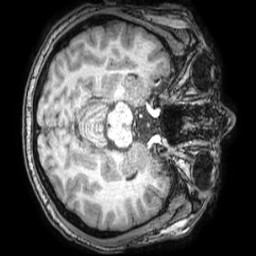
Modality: T1w
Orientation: axial
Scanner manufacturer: philips
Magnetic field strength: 3 T
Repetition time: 0.008 s
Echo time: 0.0035 s